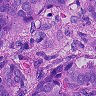
Metastatic tissue present: yes